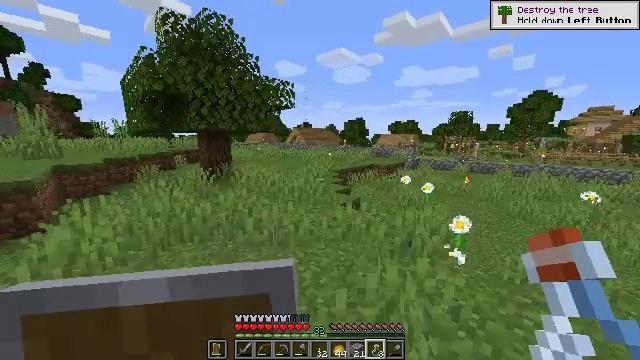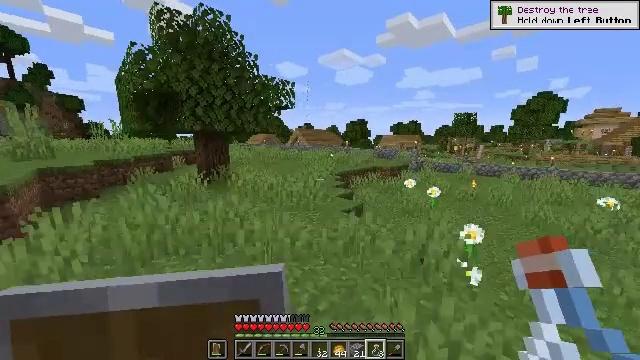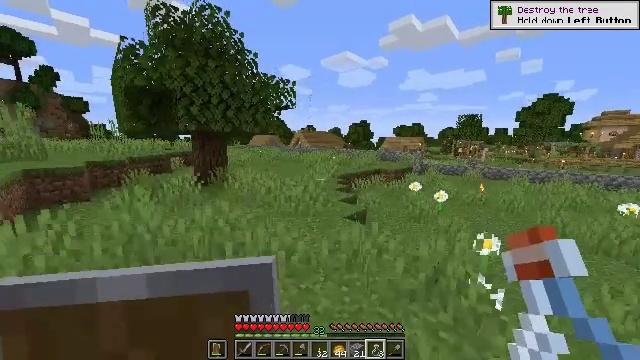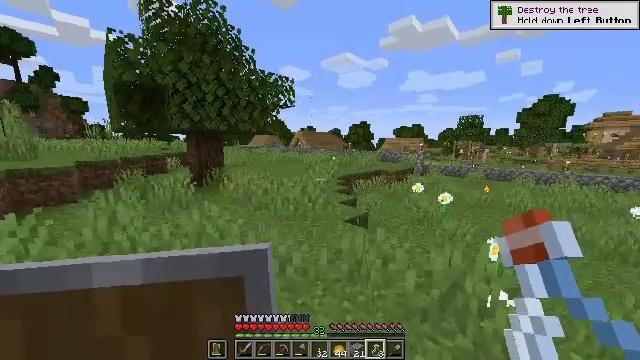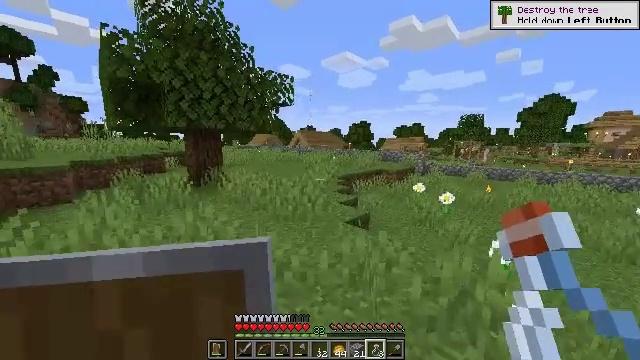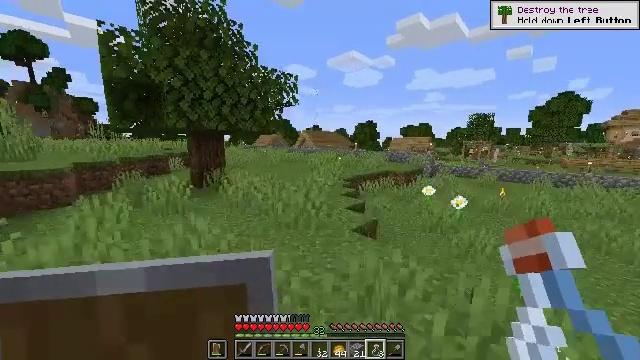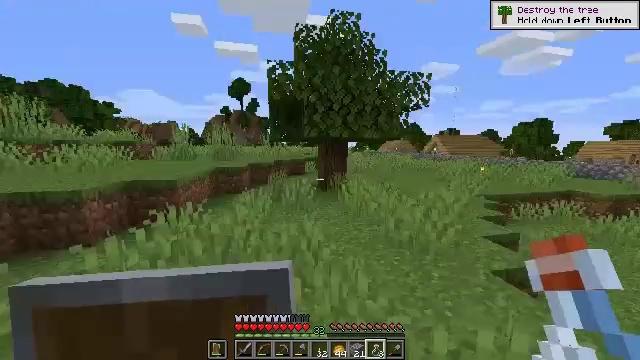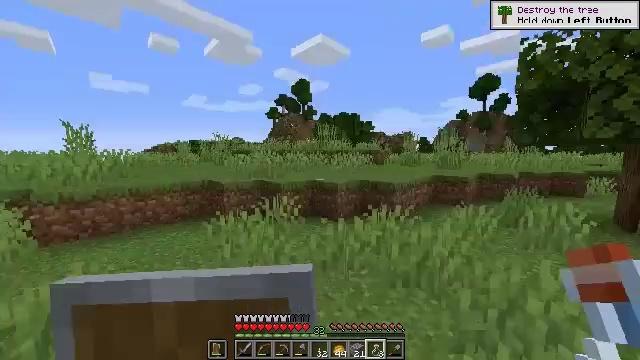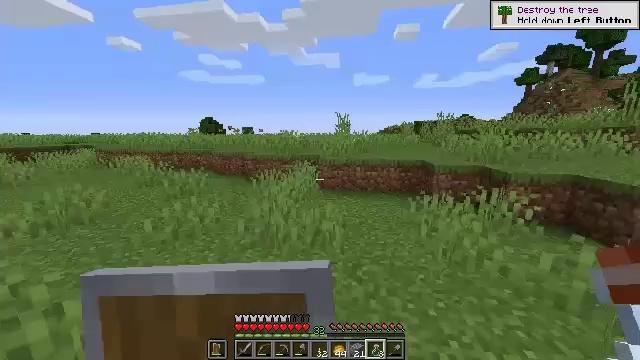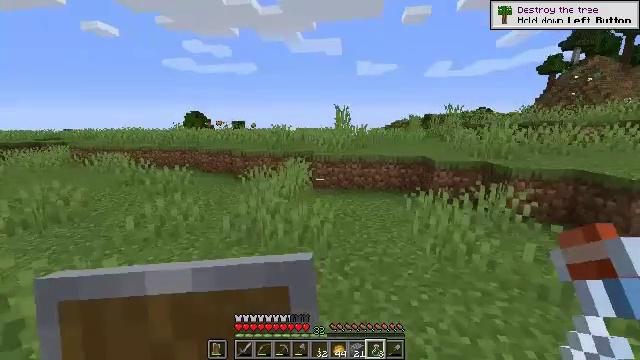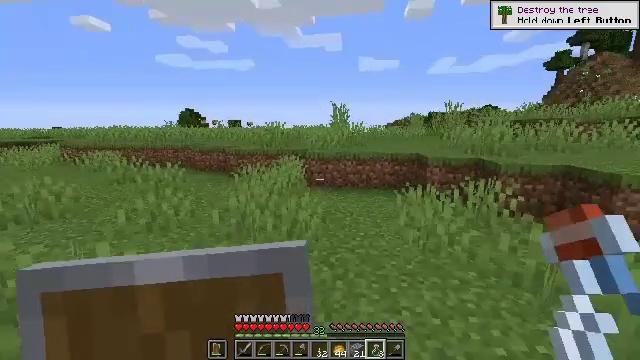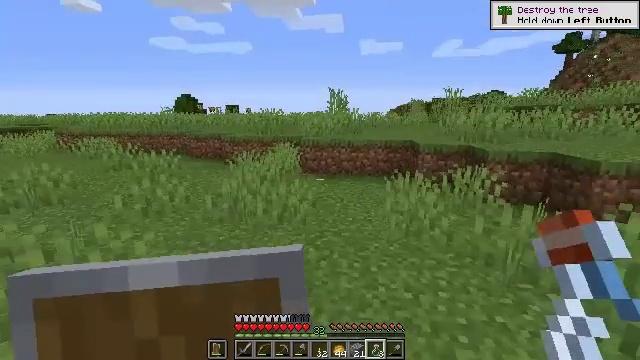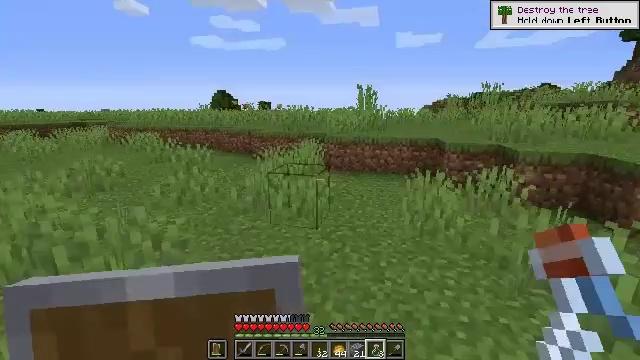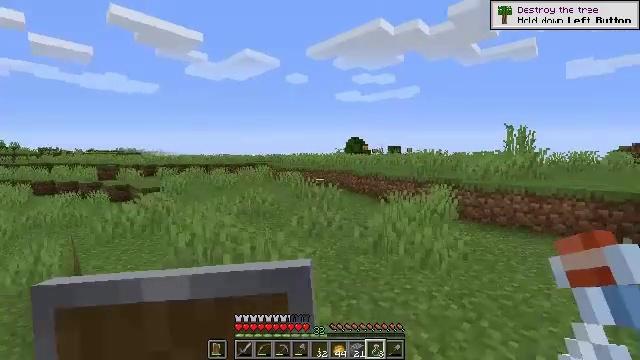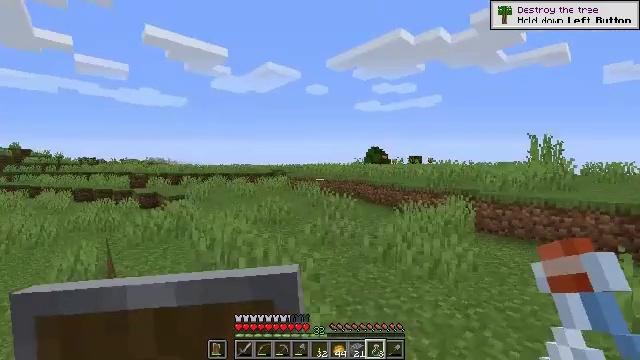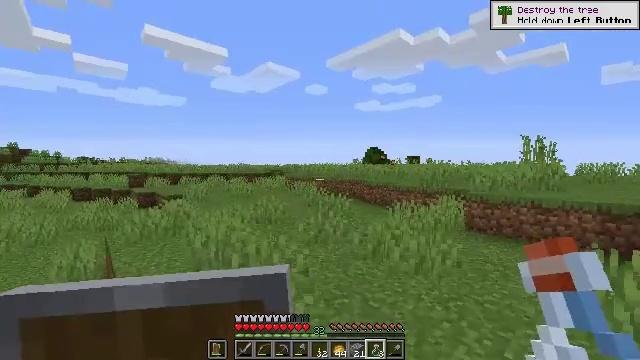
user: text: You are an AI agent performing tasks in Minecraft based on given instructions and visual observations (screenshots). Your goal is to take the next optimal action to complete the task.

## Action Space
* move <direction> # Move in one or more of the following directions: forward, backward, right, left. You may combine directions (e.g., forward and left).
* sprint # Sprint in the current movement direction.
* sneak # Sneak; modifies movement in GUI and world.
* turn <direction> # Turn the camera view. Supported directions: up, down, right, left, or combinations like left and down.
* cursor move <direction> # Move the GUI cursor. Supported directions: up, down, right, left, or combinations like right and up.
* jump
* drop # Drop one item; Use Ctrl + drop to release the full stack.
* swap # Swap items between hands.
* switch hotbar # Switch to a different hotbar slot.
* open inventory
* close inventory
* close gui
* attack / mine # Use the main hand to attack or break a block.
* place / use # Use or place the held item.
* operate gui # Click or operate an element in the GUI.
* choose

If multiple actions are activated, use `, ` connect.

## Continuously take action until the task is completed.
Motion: motion action
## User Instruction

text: craft item air
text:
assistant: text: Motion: move forward
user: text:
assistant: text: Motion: move forward
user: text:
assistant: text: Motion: move forward
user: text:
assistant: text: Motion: move forward
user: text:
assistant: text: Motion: move forward and move right, turn left
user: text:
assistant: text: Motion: move forward and move right, turn left and up
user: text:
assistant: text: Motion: move right, turn left and up
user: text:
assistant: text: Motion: move back and move right, turn left and down
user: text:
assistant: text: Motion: move back and move right
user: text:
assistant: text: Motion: move back and move right
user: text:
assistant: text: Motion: move back and move right, turn down
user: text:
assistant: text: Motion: move back and move right, turn left
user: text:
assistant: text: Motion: move back and move right, turn left and up
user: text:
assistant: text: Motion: move back and move right, turn left and up
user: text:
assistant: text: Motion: move back and move right
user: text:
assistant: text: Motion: move back and move right, turn right
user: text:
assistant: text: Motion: move back and move right, turn right
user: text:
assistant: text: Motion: move back and move right, turn right
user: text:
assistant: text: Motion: move back
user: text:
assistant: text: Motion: move back
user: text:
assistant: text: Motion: move back
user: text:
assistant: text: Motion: move back
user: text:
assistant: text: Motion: move back
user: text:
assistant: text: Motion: move back
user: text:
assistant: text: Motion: move back
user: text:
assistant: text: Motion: move back
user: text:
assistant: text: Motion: move back
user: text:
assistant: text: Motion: move back
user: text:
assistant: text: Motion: move back
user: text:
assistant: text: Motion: move back